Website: apple
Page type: receipt
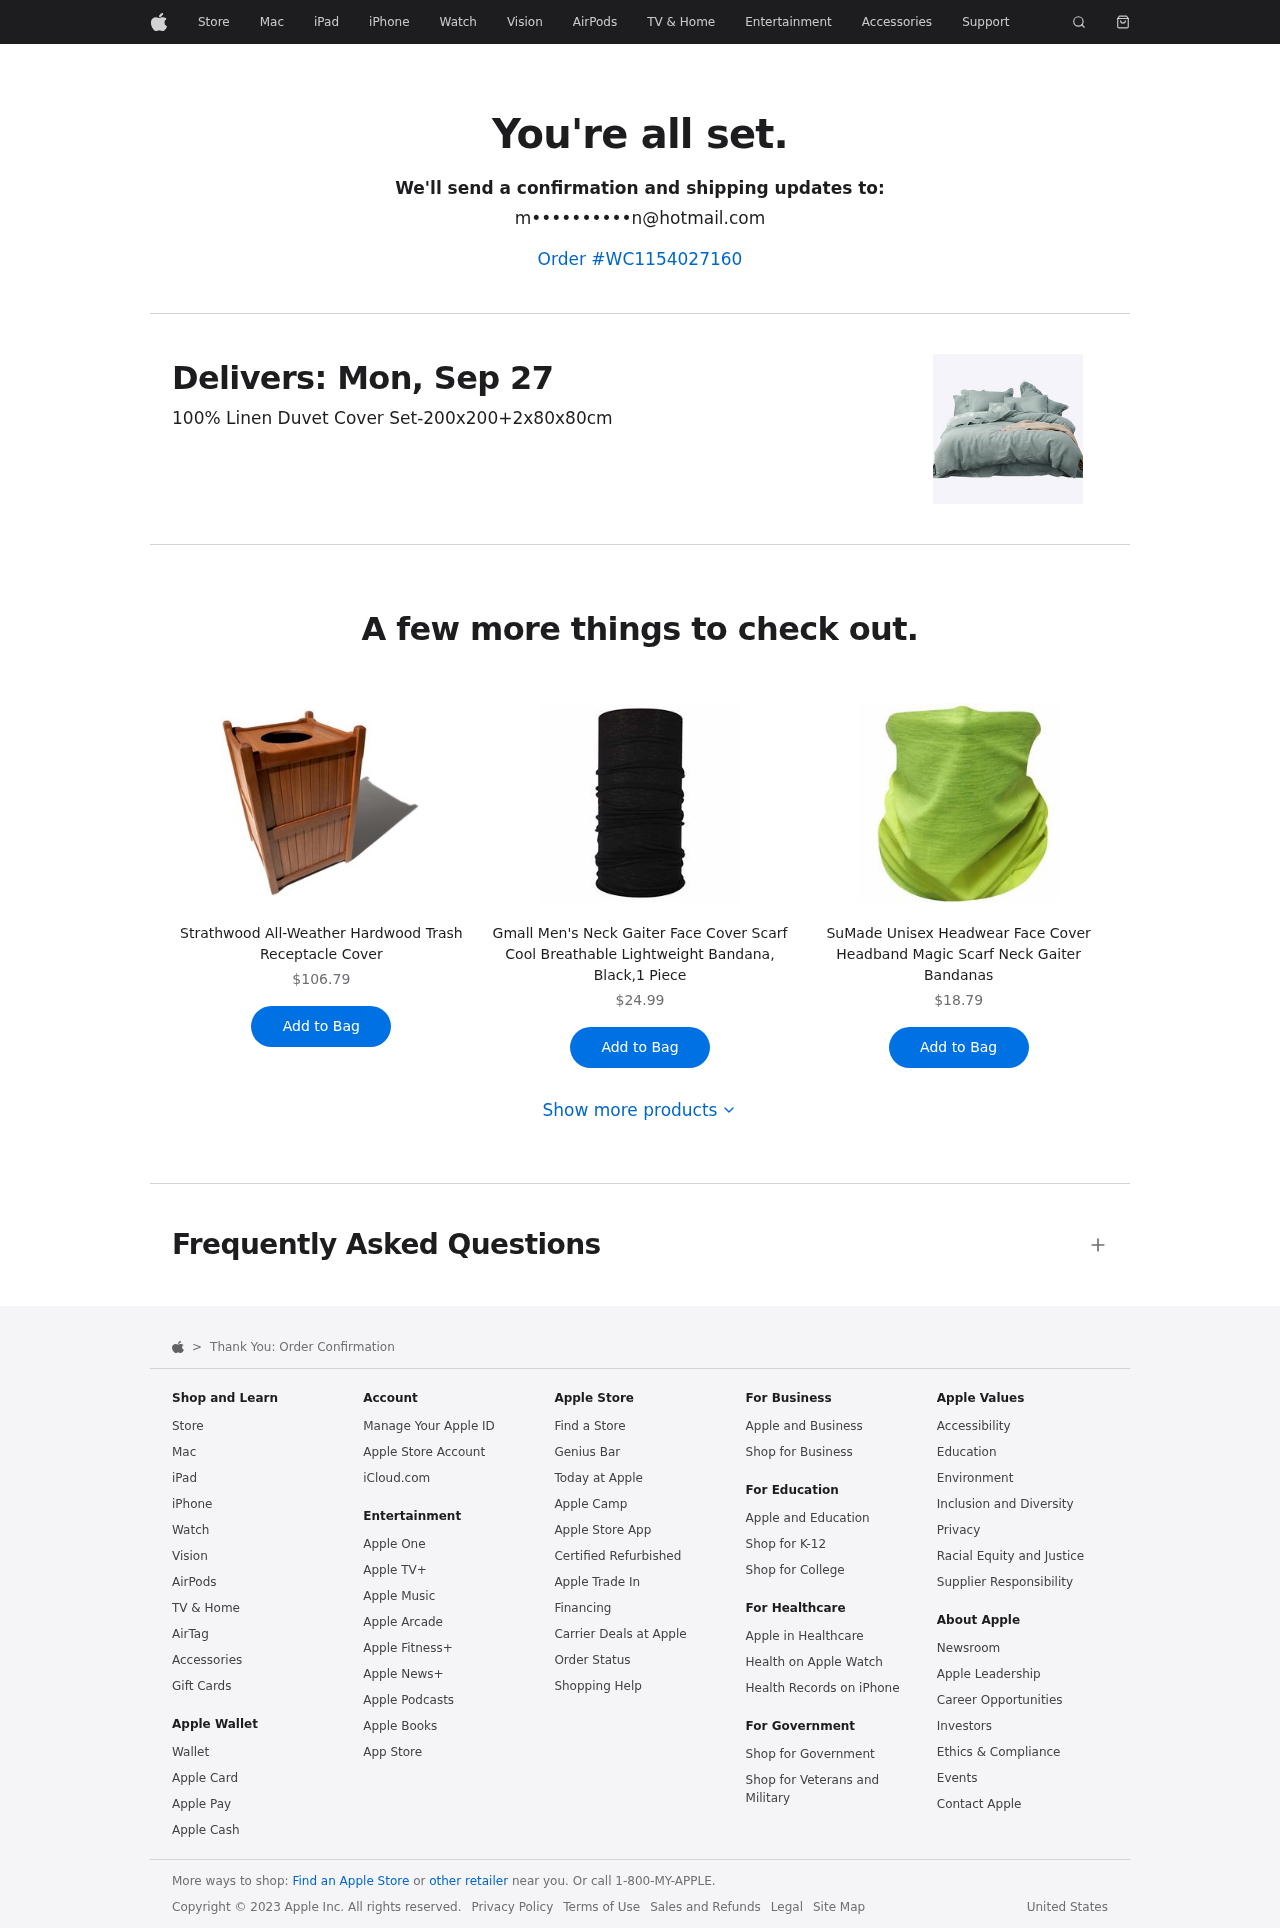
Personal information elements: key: PII_EMAIL
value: m••••••••••n@hotmail.com
Product elements: key: PRODUCT1_NAME
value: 100% Linen Duvet Cover Set-200x200+2x80x80cm
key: PRODUCT2_NAME
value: Strathwood All-Weather Hardwood Trash Receptacle Cover
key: PRODUCT2_PRICE
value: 106.79
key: PRODUCT3_NAME
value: Gmall Men's Neck Gaiter Face Cover Scarf Cool Breathable Lightweight Bandana, Black,1 Piece
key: PRODUCT3_PRICE
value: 24.99
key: PRODUCT4_NAME
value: SuMade Unisex Headwear Face Cover Headband Magic Scarf Neck Gaiter Bandanas
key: PRODUCT4_PRICE
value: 18.79
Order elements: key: ORDER_ID
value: Order #WC1154027160
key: ORDER_DELIVERY_DATE
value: Delivers: Mon, Sep 27